Aerial crown-view tile of a tropical tree (Barro Colorado Island, Panama), acquired 20250715:
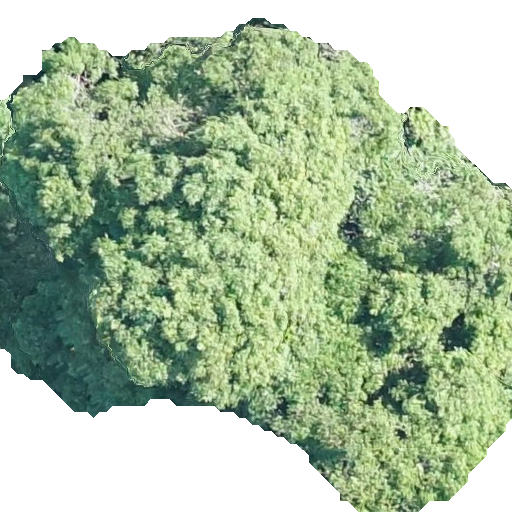
Species: Handroanthus guayacan
GBIF accepted scientific name: Handroanthus guayacan
Crown area: 302.795 m²